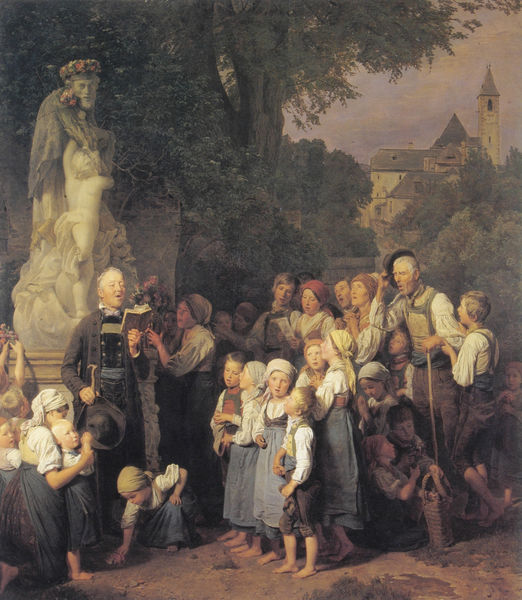
Titel: "Die Verehrung des Heiligen Johannes"
Künstler: Ferdinand Georg Waldmüller
Standort: Wien
Institution: Museen der Stadt Wien
Schlagwörter: baum, blau, blätter, gemälde, gruppe, himmel, laub, mann, nackt, schatten, weiß, wolken, baumstämme, bäume, frauen, grün, kirchturm, landschaft, menschen, mädchen, stadt, abend, blume, blumen, braun, frau, geste, grau, hut, hüte, kleid, kleider, licht, marmor, männer, schwarz, strasse, blüte, blüten, dach, gebäude, haus, park, rot, schloss, weg, wolke, ansammlung, fest, hochformat, menge, blond, hemd, jung, alte, arm, bibel, baumstamm, erde, häuser, natur, stamm, busch, kirche, boden, land, figur, haare, realismus, tücher, kind, personen, gesang, musik, pflanzen, publikum, wald, bauern, kinder, stock, turm, engel, putte, skulptur, statue, perücke, schürze, füße, gehstock, lehrer, stab, jungen, dorf, dächer, farbe, weis, romantik, untergang, kopftuch, einheit, lesen, korb, lciht, junge, weste, bauer, barfuss, bücken, knabe, buch, fuss, burg, glockenturm, geld, denkmal, jugend, greifen, ironie, uniform, knien, stöcke, staub, gebet, kranz, menschenmenge, anschauen, staunen, betrachten, tracht, biedermeier, prediger, pfarrer, singen, sänger, ländlich, kopftücher, pastor, priester, chor, blumenkranz, lesender, predigt, prozession, blütenkranz, leser, waldmüller, erinnerung, bau, vorlesen, lesung, allemand, atuette, bcuh, erntedank, führung, gesangbuch, hmen, kinderchor, lirche, ludig richter, monument, pfarren, schulklasse, sonnen, staue, vorleser, waisen, waisenkinder, wanderorediger, wanderprediger, einfache leute, bum, dtab, korp, einkehr, kantor, romkantik, genrebilkd